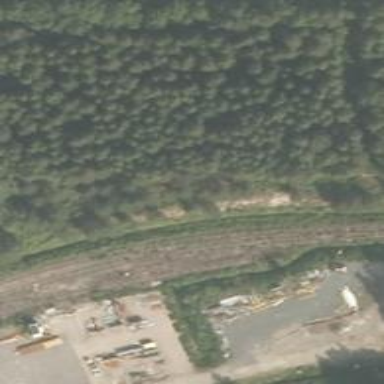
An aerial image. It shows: Disused railway spur.